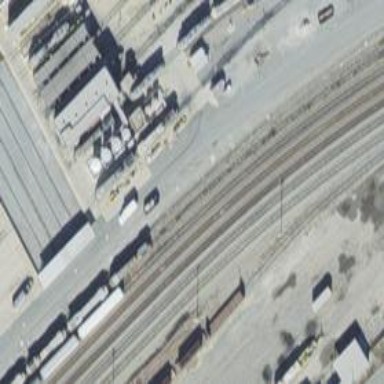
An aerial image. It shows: Railway yard used for servicing trains.